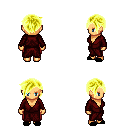
a pixel art fantasy rpg character, female body template, human, tanned skin, red robe, red pants, gold pixie cut hairstyle, black slippers, four views (front, back, left, right), 2x2 character sprite sheet, small pixel art, hard edges, no anti-aliasing